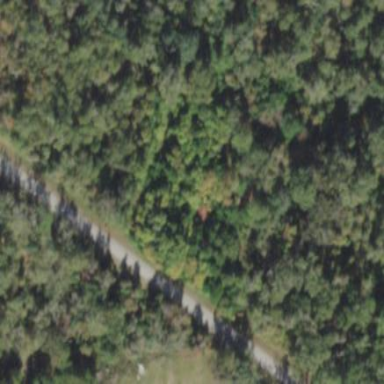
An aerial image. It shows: Mixed woodland with various types of leaves.